Question: Using the Docusign node.js sample I'm able to send a template, however I'm having trouble pre-setting the field values.
I've looked around on stack overflow and found 3 different versions of the setTemplateRoles JSON format. I've tried them all and none worked.
When I run this code, the email comes to foo@email.com and my template comes through fine, but the fields are not pre-filled.
Q1. When they say tab what are they talking about? What is a tab?
Q2. Does tabLabel mean Data Label, or are they different things?
Screenshot:

when editing the template in the GUI.
Q3. How can I add a "custom field" to my docusign template? I've tried to do it by clicking Custom Fields, and adding one. But it seems to be more of a field template than a specific custom field.
When I run the API call listCustomFields, it comes back empty.
'''
var docusign = require('docusign-esign');
// Note: Following values are class members for readability and easy testing
// TODO: Enter your DocuSign credentials
var UserName = 'foo@email.com';
var Password = 'SECRET1';
// TODO: Enter your Integrator Key (aka API key), created through your developer sandbox preferences
var IntegratorKey = 'SECRET2';
// for production environment update to 'www.docusign.net/restapi'
var BaseUrl = 'https://demo.docusign.net/restapi';
var RequestSignatureFromTemplate = function () {
// TODO: Enter signer information and template info from a template in your account
var signerName = 'Bob';
var signerEmail = 'foo@email.com';
var subject = "testing 123";
var templateId = 'XXX';
var templateRoleName = 'Seller';
// initialize the api client
var apiClient = new docusign.ApiClient();
apiClient.setBasePath(BaseUrl);
// create JSON formatted auth header
var creds = '{"Username":"' + UserName + '","Password":"' + Password + '","IntegratorKey":"' + IntegratorKey + '"}';
apiClient.addDefaultHeader('X-DocuSign-Authentication', creds);
// assign api client to the Configuration object
docusign.Configuration.default.setDefaultApiClient(apiClient);
// ===============================================================================
// Step 1: Login() API
// ===============================================================================
// login call available off the AuthenticationApi
var authApi = new docusign.AuthenticationApi();
// login has some optional parameters we can set
var loginOps = new authApi.LoginOptions();
loginOps.setApiPassword('true');
loginOps.setIncludeAccountIdGuid('true');
authApi.login(loginOps, function (error, loginInfo, response) {
if (error) {
console.log('Error: ' + error);
return;
}
if (loginInfo) {
// list of user account(s)
// note that a given user may be a member of multiple accounts
var loginAccounts = loginInfo.getLoginAccounts();
console.log('LoginInformation: ' + JSON.stringify(loginAccounts));
// ===============================================================================
// Step 2: Create Envelope API (AKA Signature Request) from a Template
// ===============================================================================
// create a new envelope object that we will manage the signature request through
var envDef = new docusign.EnvelopeDefinition();
envDef.setEmailSubject(subject);
envDef.setTemplateId(templateId);
envDef.setTemplateRoles([
{email:'foo@email.com',
name:'bob',
roleName:'Seller',
// tabStatuses:[
// {tabStatus:[{
// tabLabel:'sellerName',
// tabValue:'test123'
// }]}
// ]
tabs:
{textTabs:[{
tabLabel:'sellerName',
tabName:'sellerName',
tabValue:'test123'
}]},
// tabStatuses:
// {textTabs:[{
// tabLabel:'sellerName',
// tabName:'sellerName',
// tabValue:'test123'
// }]}
}
]);
// console.log("eid", envDef.getEnvelopeId()); //undefined
//I commented out the following example code. I looked through the docusign-esign source and it didn't seem to have a way to add tabStatuses (whatever that means) so I used the above code instead. Which works as far as sending the email, but doesn't work for pre-filling the fields.
// create a template role with a valid templateId and roleName and assign signer info
// var tRole = new docusign.TemplateRole();
// tRole.setRoleName(templateRoleName);
// tRole.setName(signerName);
// tRole.setEmail(signerEmail);
//
// // create a list of template roles and add our newly created role
// var templateRolesList = [];
// templateRolesList.push(tRole);
//
// // assign template role(s) to the envelope
// envDef.setTemplateRoles(templateRolesList);
// send the envelope by setting |status| to "sent". To save as a draft set to "created"
envDef.setStatus('sent');
// use the |accountId| we retrieved through the Login API to create the Envelope
var loginAccount = new docusign.LoginAccount();
loginAccount = loginAccounts[0];
var accountId = loginAccount.accountId;
//it gets a little messy with junk experimental code. But what's not commented out is the same as the example, except I've added an additional callback in the deepest function.
// instantiate a new EnvelopesApi object
var envelopesApi = new docusign.EnvelopesApi();
// envelopesApi.getDocuments(loginAccount.accountId)
// call the createEnvelope() API
envelopesApi.createEnvelope(accountId, envDef, null, function (error, envelopeSummary, response) {
if (error) {
console.log('Error: ' + error);
return;
}
if (envelopeSummary) {
console.log('EnvelopeSummary: ' + JSON.stringify(envelopeSummary));
var envelopeId = envelopeSummary.envelopeId;
console.log("envelopeId", envelopeId);
// envelopesApi.listDocuments(accountId, envelopeId, function (error, data, response) {
// if (error) {console.log("error", error);return;}
// console.log("data", data);
// console.log("response", response);
// });
//envelopesApi.getDocument downloads the PDF binary 2.5MiB.
var documentId = '1';
var chunks=[];
envelopesApi.listCustomFields(accountId, envelopeId, function (error, data, response) {
if (error) {console.log("error", error);return;}
console.log("typeof data", typeof data);
// console.log("data.length", data.length);
// // console.log("response", response);
// response.on('data',chunk => chunks.push(chunk));
// response.on('end',()=>{
// var allChunks = chunks.join('');
// console.log("allChunks", allChunks);
// });
console.log("data", data);
// console.log("data.toJson()", data.toJson());
console.log("data.getTextCustomFields()", data.getTextCustomFields());
});
}
});
}
});
}; // end RequestSignatureFromTemplate()
'''
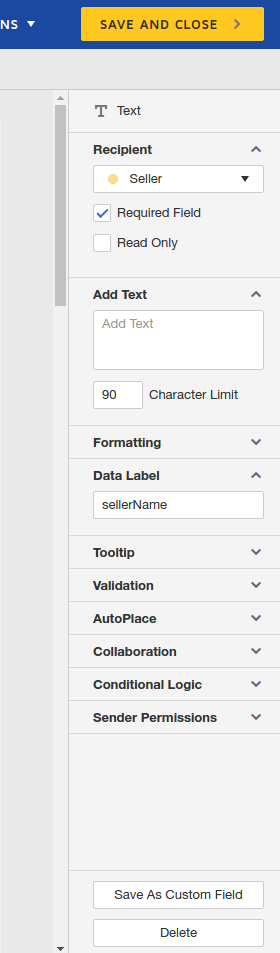
Answer: > Tabs - aka fields or tags- can be added to documents and templates and are used several ways. - - -
More information <URL>
---
Yes they are the same.
> If you give tabs of the same type the same tabLabel when a recipient updates one tab it will update all the others with the same data in real-time.
More information <URL>
---
A "custom field" could mean several things.
See this <URL> for more information.
If you are looking for the Tabs on a document then you should explore the <URL> api
---
If you are looking for pre-filled Fields (aka Tabs), you should set the "" property in your request. More info <URL>
Here is the raw Json request.
'''
"tabs": {
"textTabs": [
{
"value": "$100",
"xPosition": "300",
"yPosition": "200",
"documentId": "1",
"pageNumber": "1"
}]
}
'''